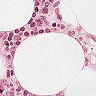
Metastatic tissue present: no